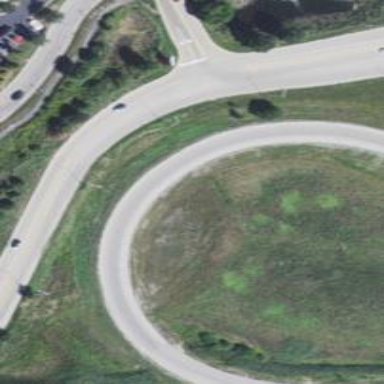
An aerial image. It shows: Trunk link highway.